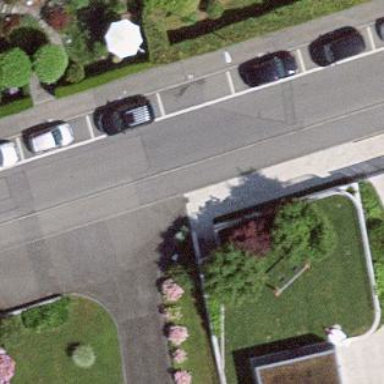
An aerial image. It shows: Parking lane area.